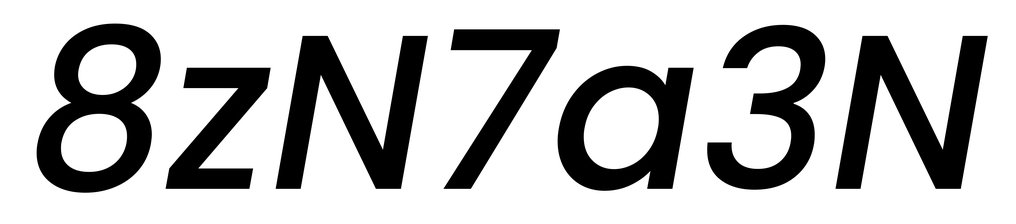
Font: Poppins-MediumItalic